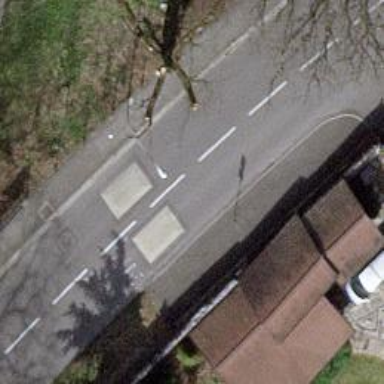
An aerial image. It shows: Uncontrolled crossing with traffic calming cushion.